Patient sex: M
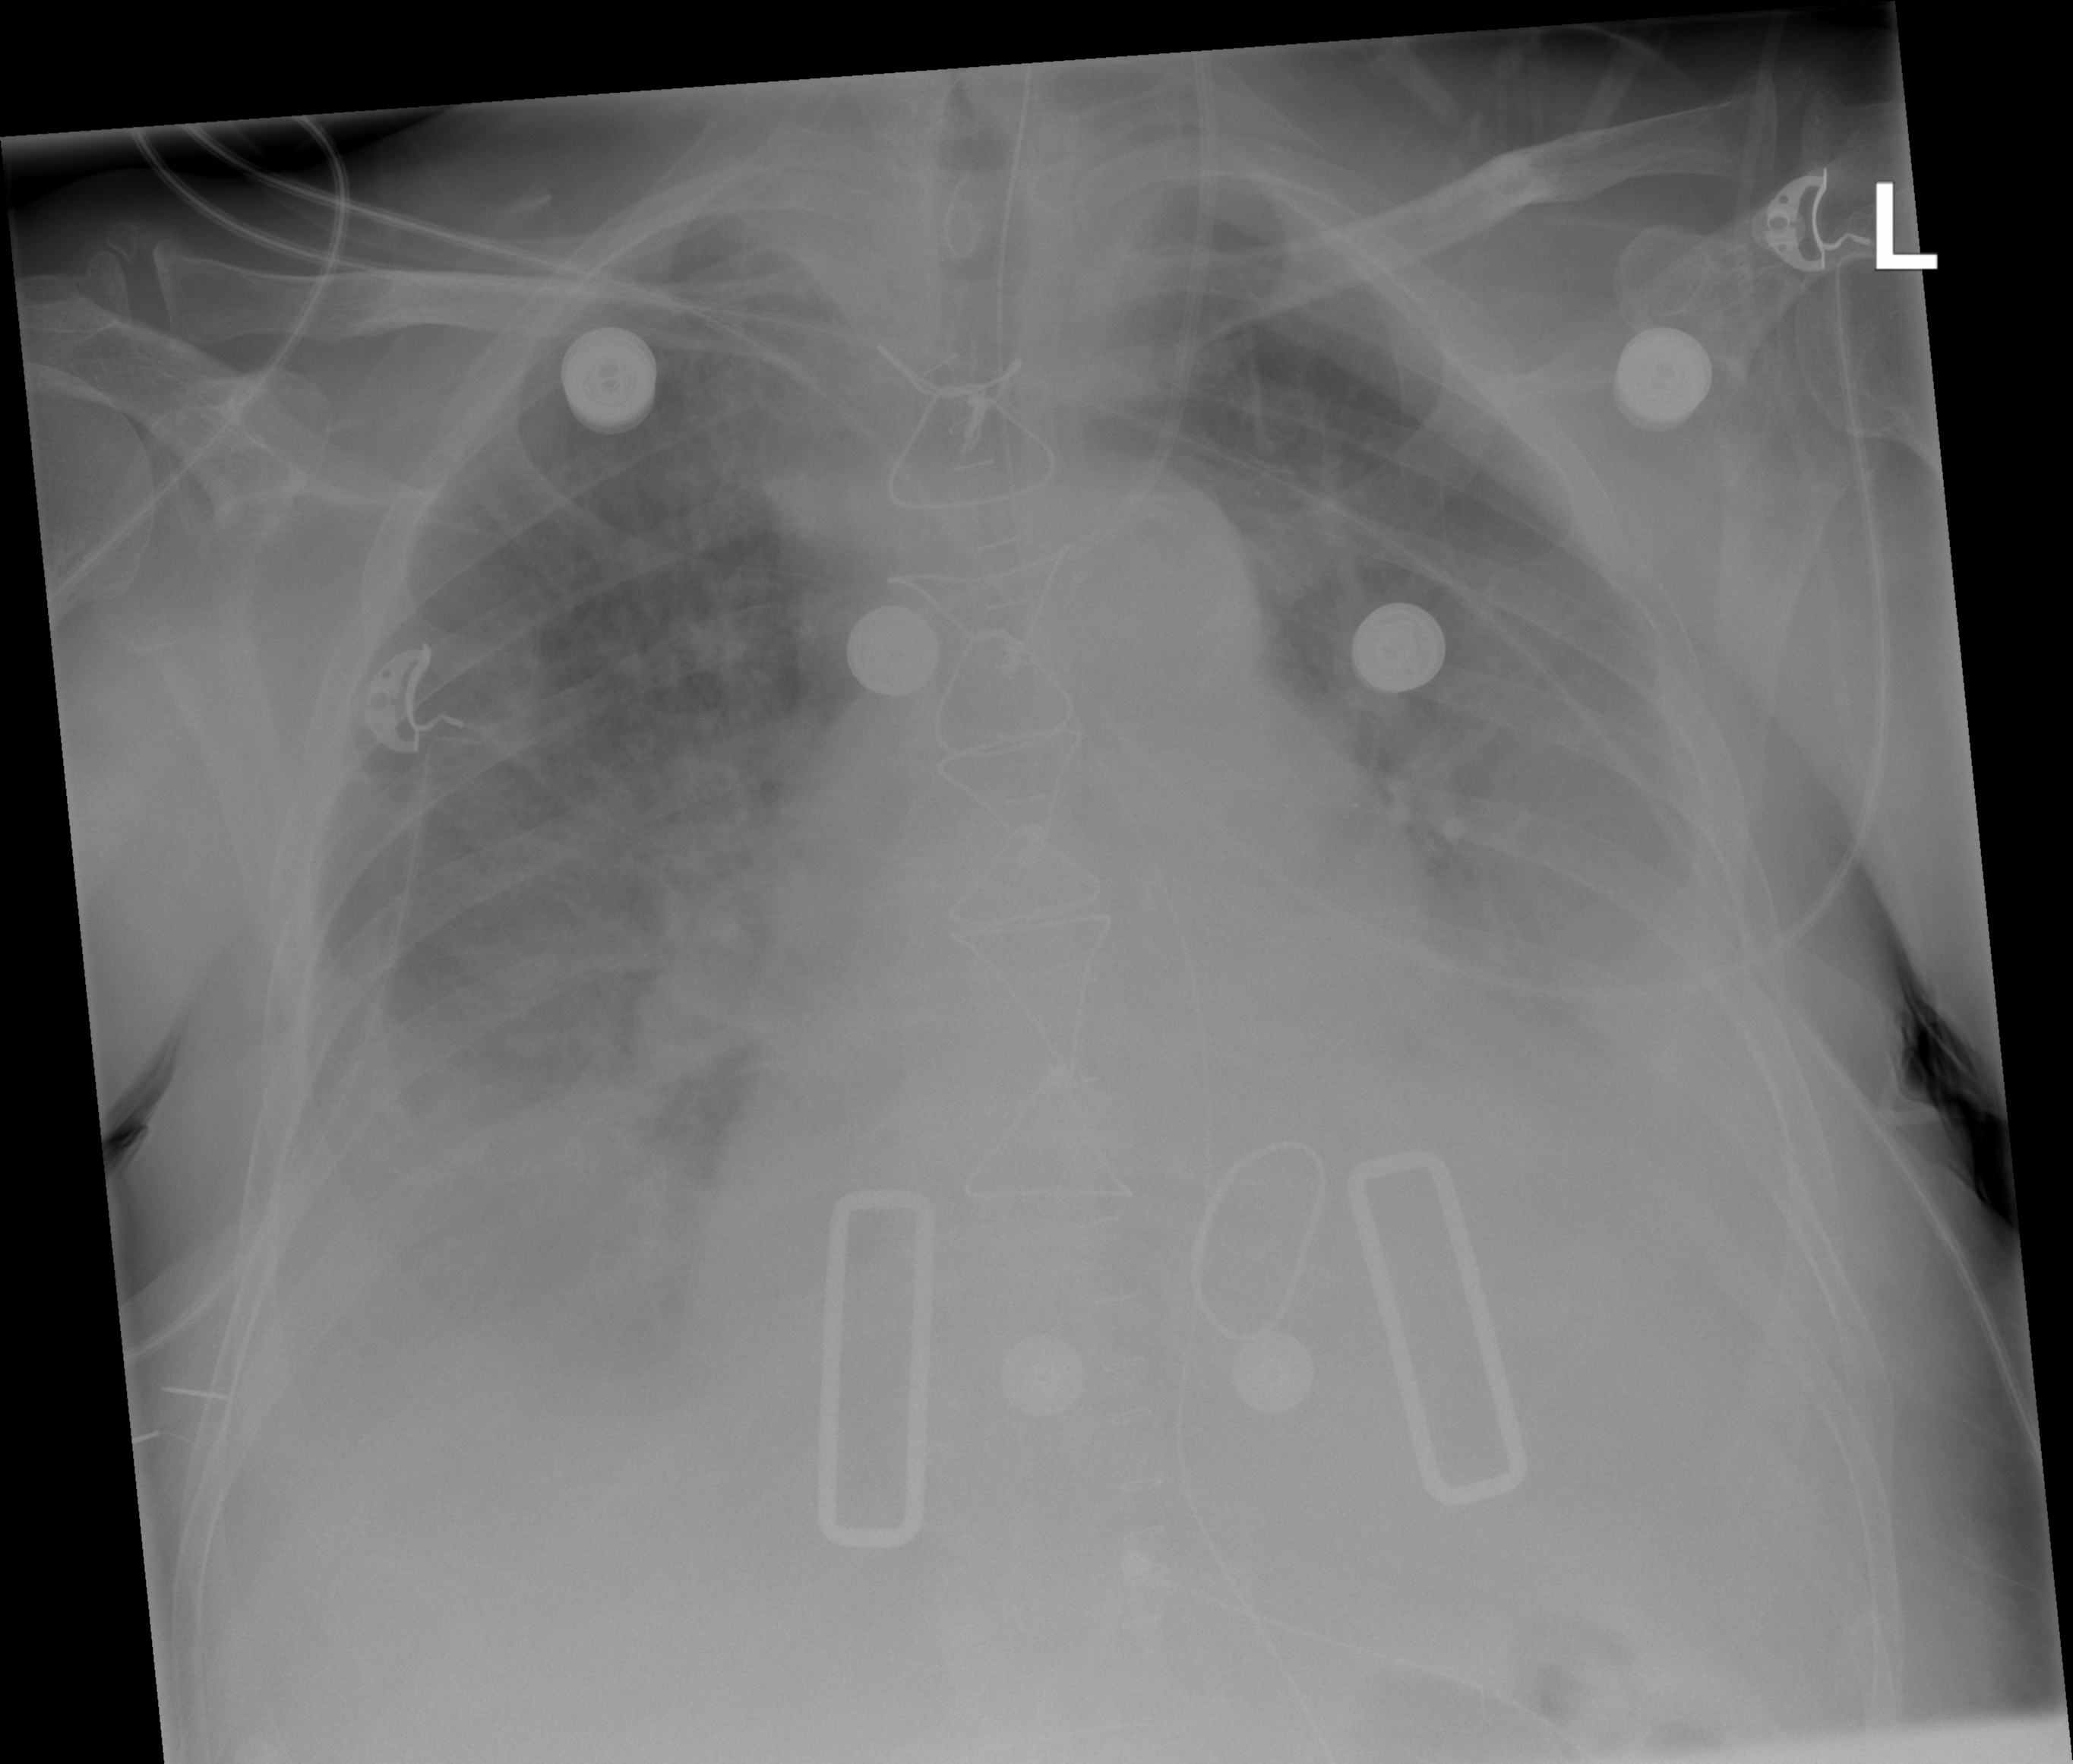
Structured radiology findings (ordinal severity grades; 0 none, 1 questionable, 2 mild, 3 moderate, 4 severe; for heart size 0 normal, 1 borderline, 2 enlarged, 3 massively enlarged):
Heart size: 2
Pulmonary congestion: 2
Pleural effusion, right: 1
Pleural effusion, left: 2
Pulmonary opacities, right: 2
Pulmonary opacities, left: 2
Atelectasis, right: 2
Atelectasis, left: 2